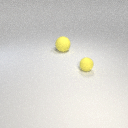
large yellow rubber sphere behind small yellow rubber sphere